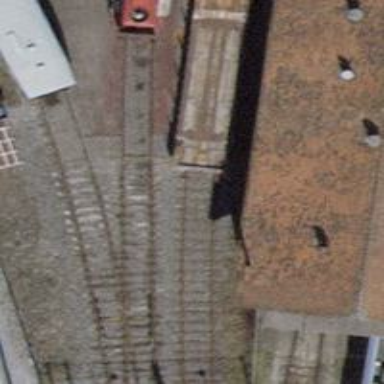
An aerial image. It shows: Railway yard with one track.